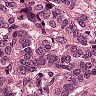
Metastatic tissue present: yes